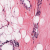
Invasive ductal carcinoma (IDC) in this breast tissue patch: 0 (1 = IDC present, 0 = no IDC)